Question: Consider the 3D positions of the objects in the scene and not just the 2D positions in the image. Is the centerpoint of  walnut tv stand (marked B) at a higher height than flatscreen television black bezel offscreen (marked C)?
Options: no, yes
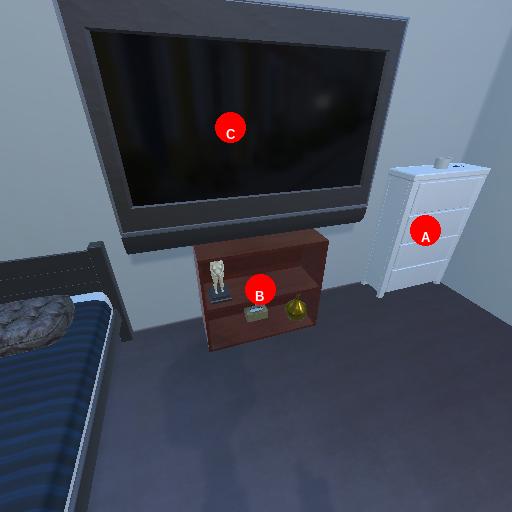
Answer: no